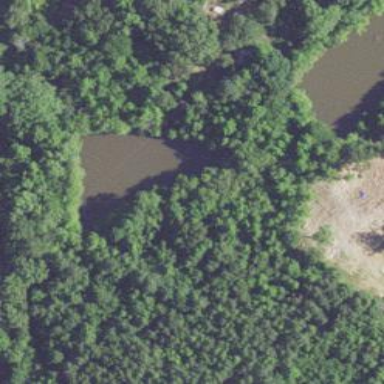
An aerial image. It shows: Pond with natural water.